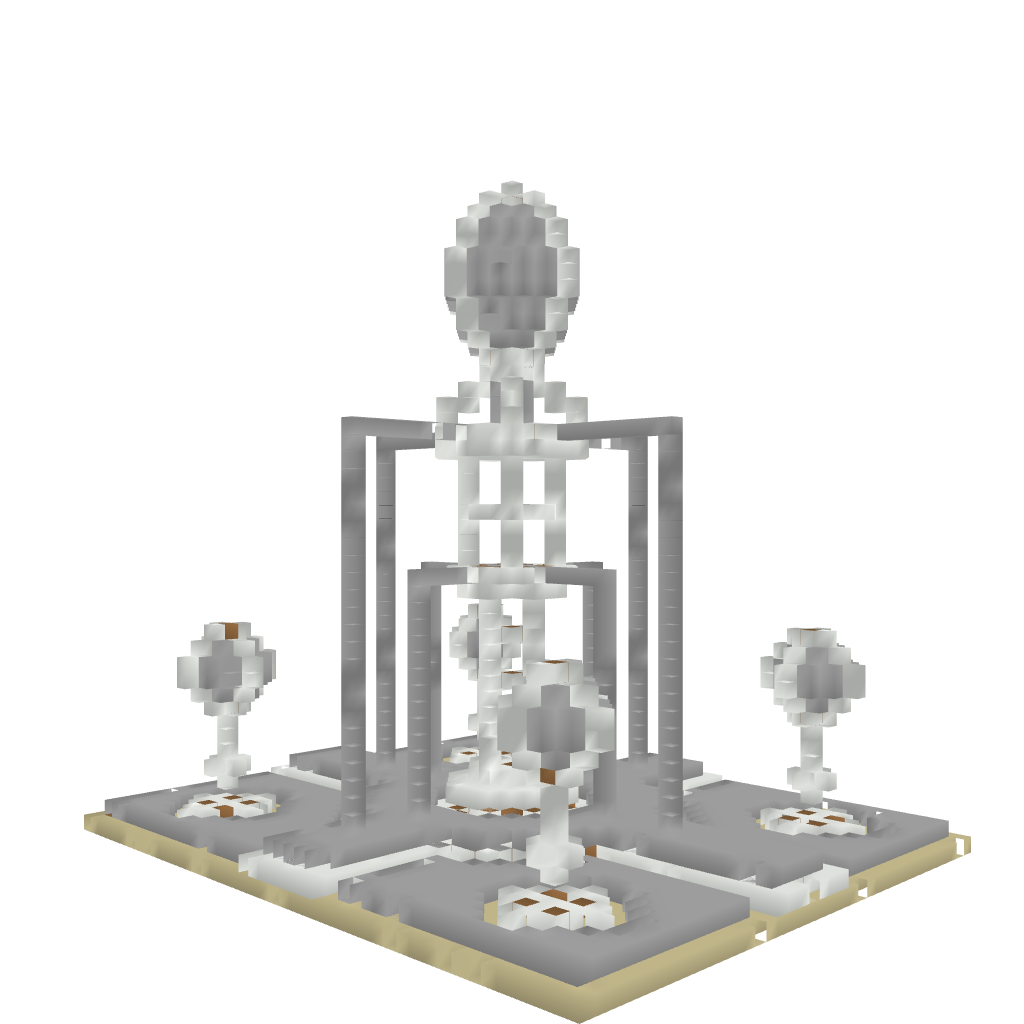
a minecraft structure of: Paul's Fountain 01